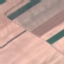
Label: AnnualCrop